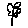
Label: flower